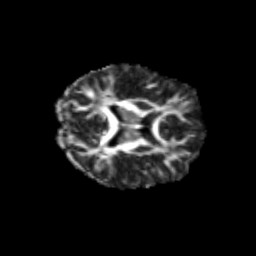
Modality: FA
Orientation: axial
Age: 24
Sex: female
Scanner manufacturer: siemens
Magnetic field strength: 3 T
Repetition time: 3.5 s
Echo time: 0.125 s